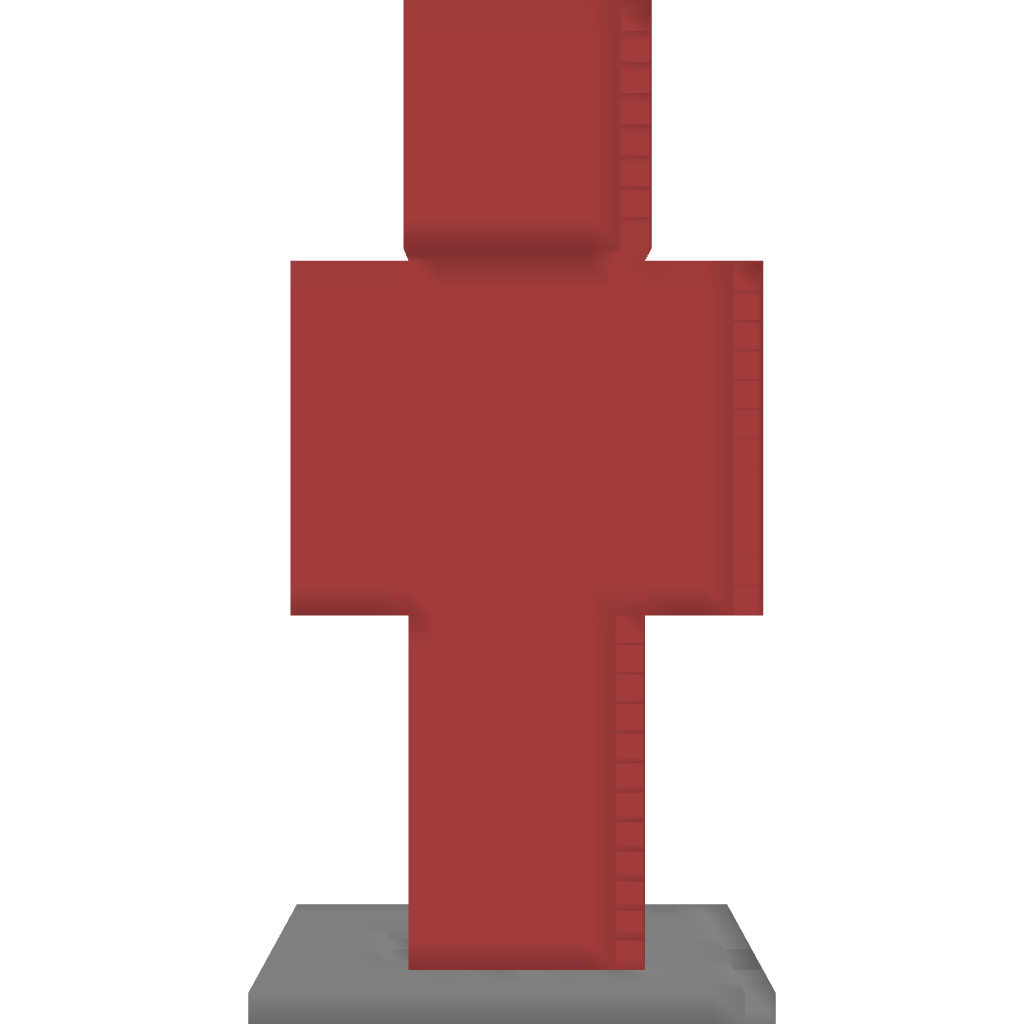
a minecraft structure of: TNTskin good quality